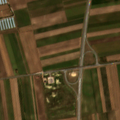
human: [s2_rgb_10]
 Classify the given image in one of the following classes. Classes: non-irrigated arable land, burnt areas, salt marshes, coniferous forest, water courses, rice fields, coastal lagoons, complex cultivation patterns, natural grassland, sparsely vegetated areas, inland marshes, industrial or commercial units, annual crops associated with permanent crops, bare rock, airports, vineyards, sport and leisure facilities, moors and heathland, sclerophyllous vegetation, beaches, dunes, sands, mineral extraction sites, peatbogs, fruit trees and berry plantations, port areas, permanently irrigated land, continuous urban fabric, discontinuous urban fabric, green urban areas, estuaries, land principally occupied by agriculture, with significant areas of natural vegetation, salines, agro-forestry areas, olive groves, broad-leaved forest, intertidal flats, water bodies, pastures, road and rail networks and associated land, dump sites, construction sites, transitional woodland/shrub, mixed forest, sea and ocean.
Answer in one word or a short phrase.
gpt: discontinuous urban fabric, non-irrigated arable land